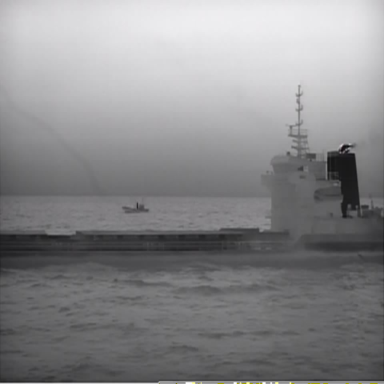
There are two objects shown in the infrared image, including a bulk_carrier, and a liner.